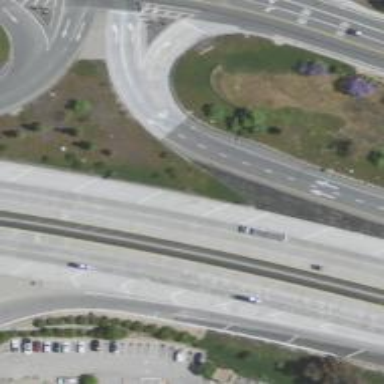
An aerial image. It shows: Asphalt motorway link.